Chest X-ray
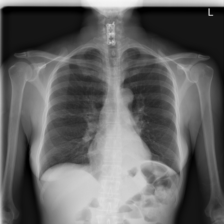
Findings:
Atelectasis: positive
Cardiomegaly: negative
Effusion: positive
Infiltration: negative
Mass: negative
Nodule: negative
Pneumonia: negative
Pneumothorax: negative
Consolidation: negative
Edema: negative
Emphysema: negative
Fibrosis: negative
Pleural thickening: negative
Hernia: negative